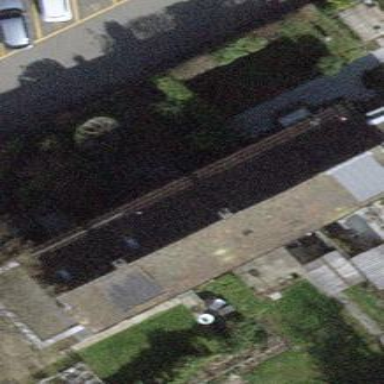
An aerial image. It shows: Building with gabled roof.